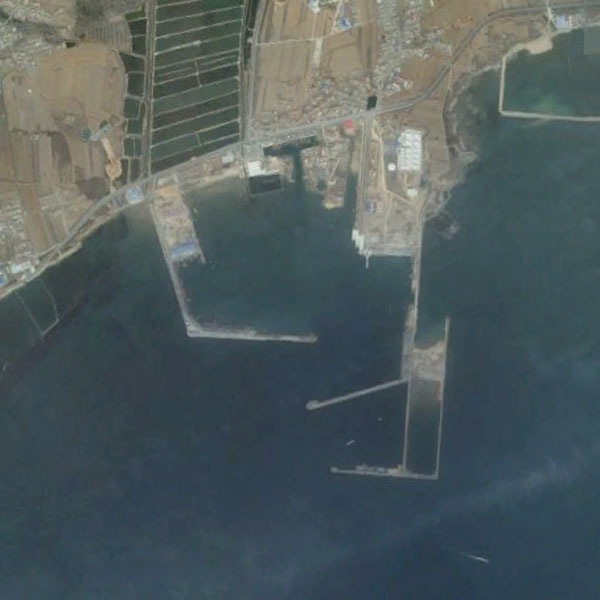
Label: Port